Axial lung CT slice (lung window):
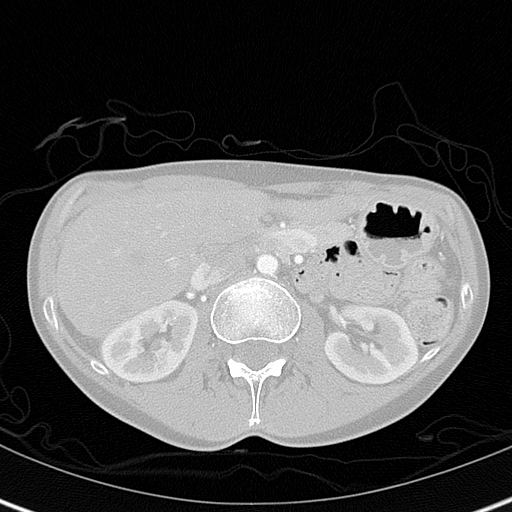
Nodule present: no